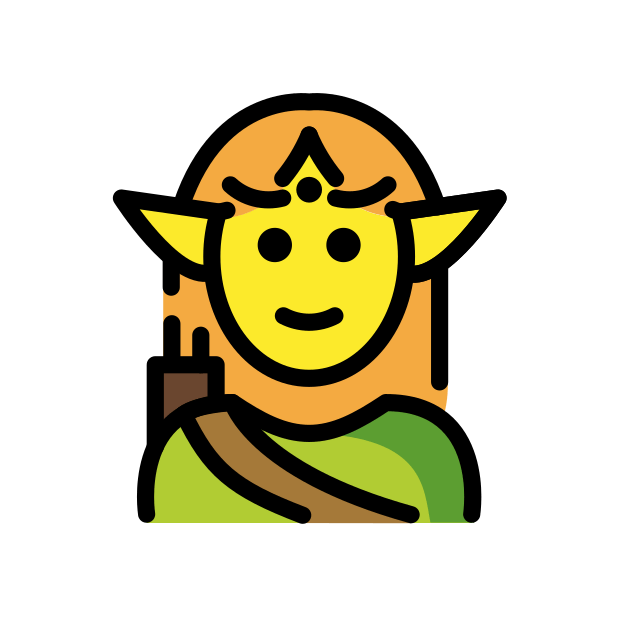
Emoji: 🧝
Name: elf
Unicode: 0x1f9dd